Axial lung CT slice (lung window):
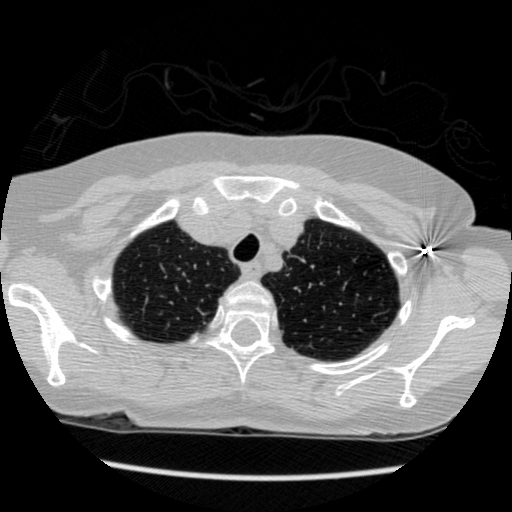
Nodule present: no